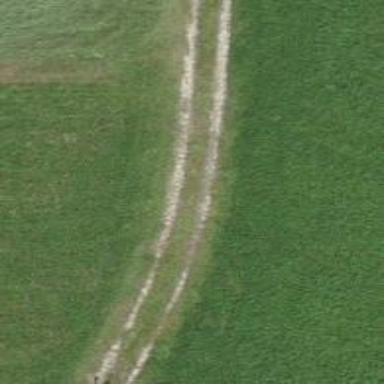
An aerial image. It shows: Track with grade2 tracktype.